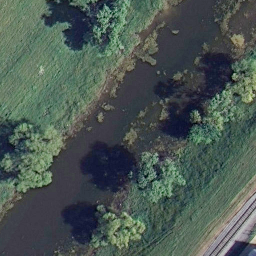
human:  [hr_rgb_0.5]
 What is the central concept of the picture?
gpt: river